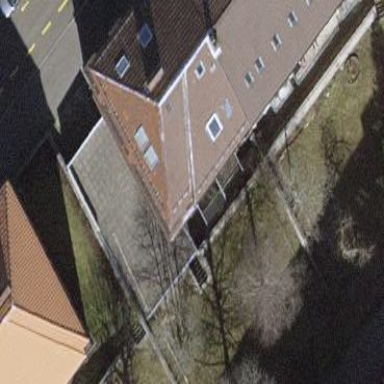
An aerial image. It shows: Apartment building with side-hipped roof.